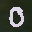
Label: 0